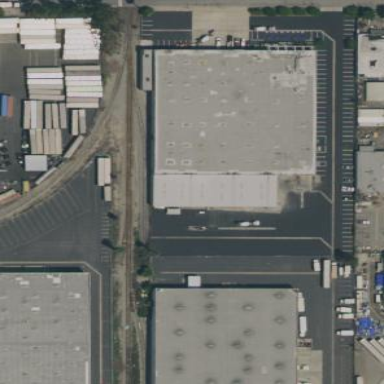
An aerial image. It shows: Industrial building.